Question: I have a json object which is been converted to list of Dictionary. The json is as follows:
'''
{
"DataList":
{"Non Fuel":
{
"sn":"/DataXmlProduct/Customers/DataXml/Customer/DueDate",
"ItemCode":"/DataXmlProduct/Customers/DataXml/Customer/InvoiceNo",
"Qty":"/DataXmlProduct/Customers/DataXml/Customer/CustomerNo",
"Amount":"DataXml/Customer/TotalCurrentCharges"
},
"Fuel":{
"sn":"/DataXmlProduct/Customers/DataXml/Customer/InvoiceNo",
"ItemCode":"/DataXmlProduct/Customers/DataXml/Customer/InvoiceNo",
"Amount":"DataXml/Customer/TotalCurrentCharges"
}
}
}
'''
The result is ('Dictionary<string, object>'), Here the value of each dictionary is again a dictionary and I need to dynamically iterate through each values of the dictionary and get the last key & value where the value is a Xpath and need to get the values from the xpath.
Kindly help me with a solution to iterate through the dictionary. It should be generic since the json format can vary based on user input.

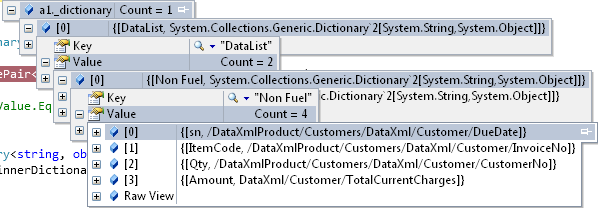
Answer: Assuming that the actual values (such as the contents of 'fuel') come out as a 'KeyValuePair<string, object>', then you could do this with a recursive method:
'''
public static void ParseData(object source)
{
Dictionary<string, object> Dict;
KeyValuePair<string, object> Kvp;
if ((Dict = source as Dictionary<string,object>) != null)
{
foreach(var kvp in Dict)
{
Console.WriteLine(kvp.Key);
ParseData(kvp.Value);
}
}
elseif ((Kvp = source as KeyValuePair<string, object>) != null)
{
Console.WriteLine("{0}{1}", Kvp.Key, Kvp.Value);
}
}
'''
This makes an assumption or two, but that will iterate through all the data assuming its made of dictionaries and kvps.
Edit: If you've got an XPath and want to get a node then what you'll need to do is prepare an 'XMLDocument' with the data in. You can use the code above to walk through the data to help you build an 'XMLDocument' and then query the document with your XPath.